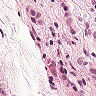
Metastatic tissue present: yes